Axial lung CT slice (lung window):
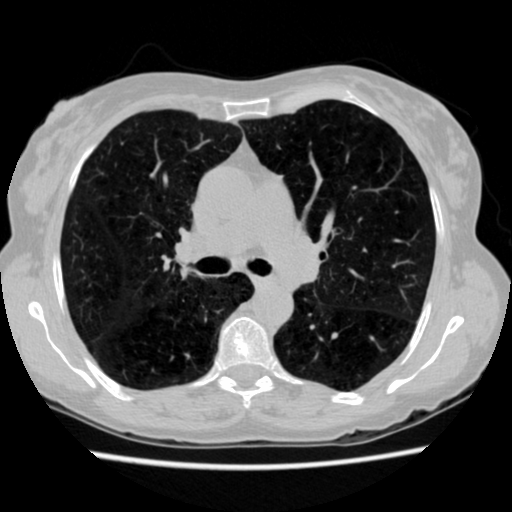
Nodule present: no